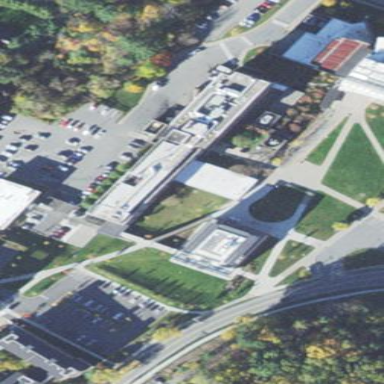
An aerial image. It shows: View of university building.